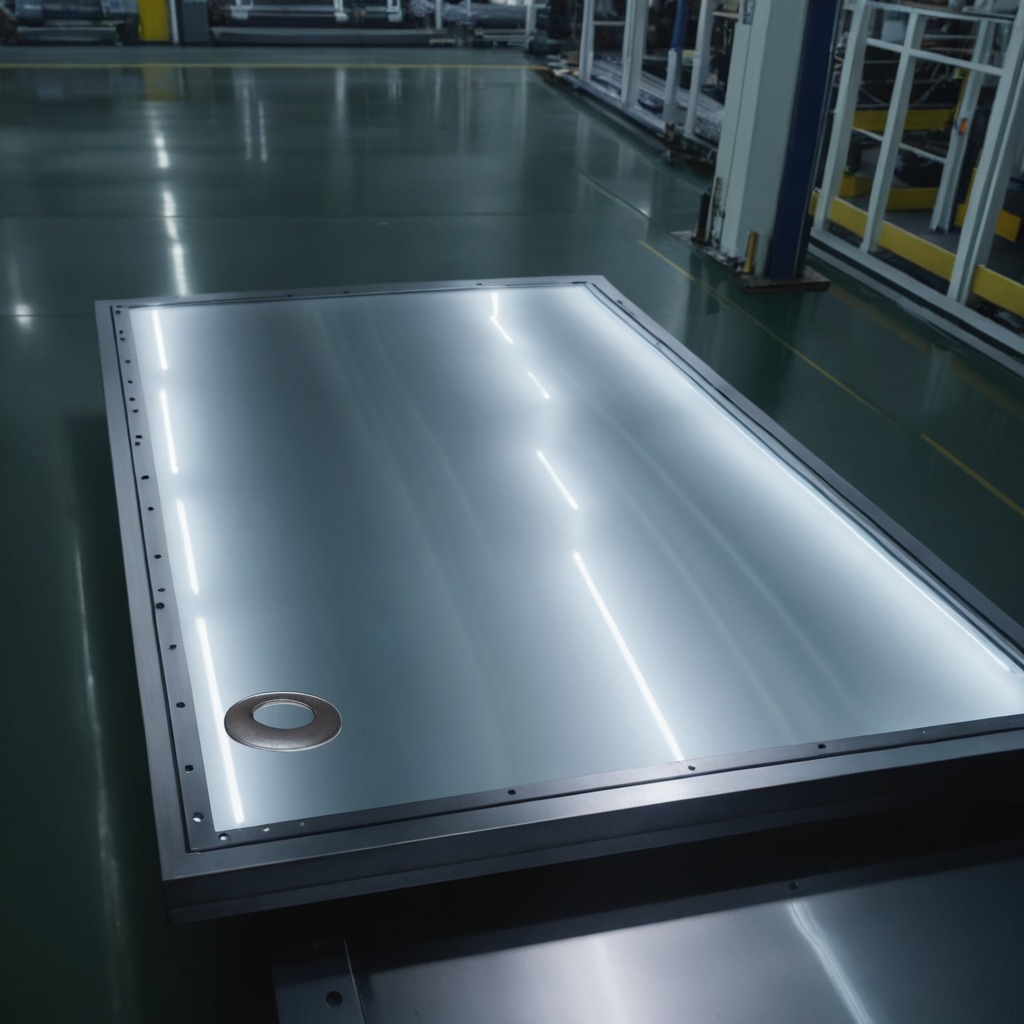
A flat metal washer is lying on a metal table in a machine shop under fluorescent lights.